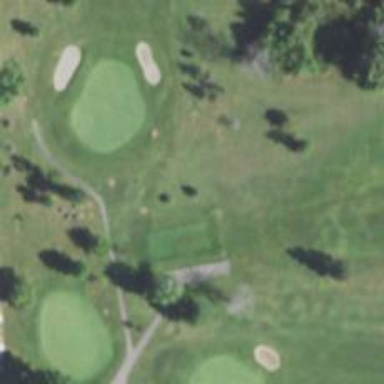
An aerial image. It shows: Golf tee.